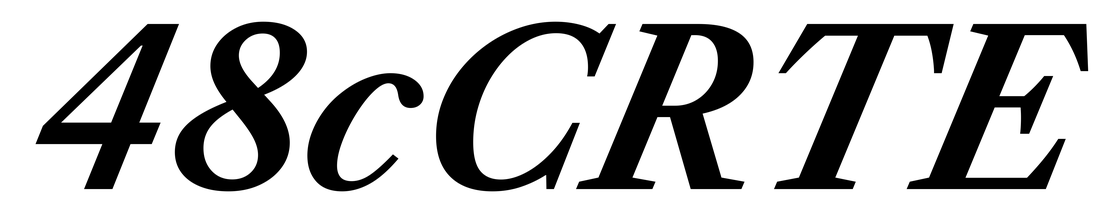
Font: LibreCaslonText-Italic_Bold_Italic